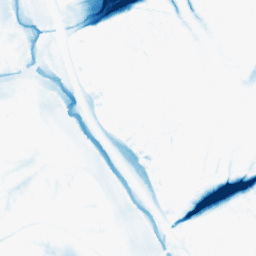
Category: morphological
Decomposition family: morphological
Decomposition parameters: operation: closing
size: 20
Upsampling method: bspline
Upsampling parameters: scale: 8
Upsampling scale: 8